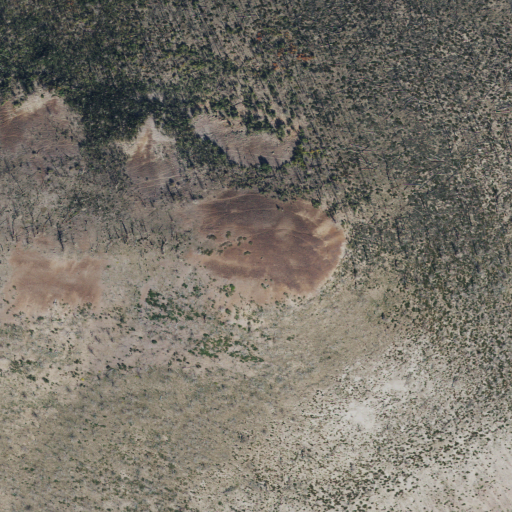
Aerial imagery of mountain in Utah named Marbletop containing only shrub